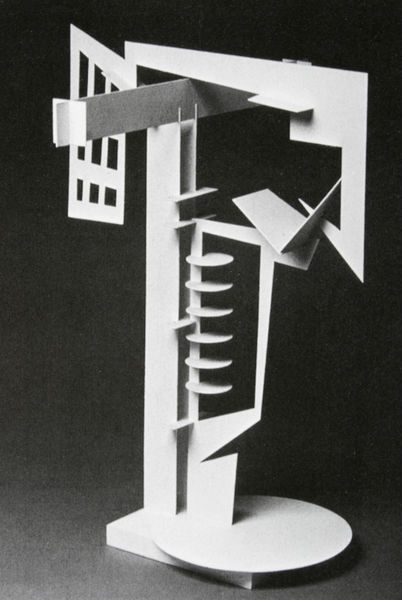
Titel: Raumkonstruktion Nr. 5
Künstler: Alexander Rodtschenko
Standort: Ludwigshafen
Institution: Wilhelm-Hack-Museum
Schlagwörter: schatten, weiß, dreieck, ausschnitt, fenster, grau, licht, schwarz, dach, gebäude, haus, architektur, sockel, felder, turm, skulptur, papier, modell, abstrakt, flächen, modern, dächer, platz, treppe, spitz, plastik, platte, abstraktion, foto, fotografie, photographie, rechtecke, gerüst, eckig, gebilde, loch, schwarzweiß, entwurf, kunst, löcher, photo, senkrecht, konstruktion, etagen, platten, plateau, dreiecke, stockwerke, objekt, kanten, aufsteigend, aufnahme, ebenen, auf, verstrebung, querbalken, waagrecht, verschachtelt, schraube, kondtruktion